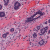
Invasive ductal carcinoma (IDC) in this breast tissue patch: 0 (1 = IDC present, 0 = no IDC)